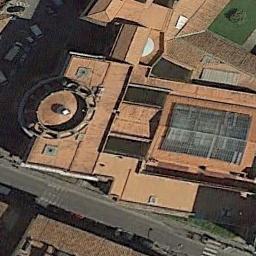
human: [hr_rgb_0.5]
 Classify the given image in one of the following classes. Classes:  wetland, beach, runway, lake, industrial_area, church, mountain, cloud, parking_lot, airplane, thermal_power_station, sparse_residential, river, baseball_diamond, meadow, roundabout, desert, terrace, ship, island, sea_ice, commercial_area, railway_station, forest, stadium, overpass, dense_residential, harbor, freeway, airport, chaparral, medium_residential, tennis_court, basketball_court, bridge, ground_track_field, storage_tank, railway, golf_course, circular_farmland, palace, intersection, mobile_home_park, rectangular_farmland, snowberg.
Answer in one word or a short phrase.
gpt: church